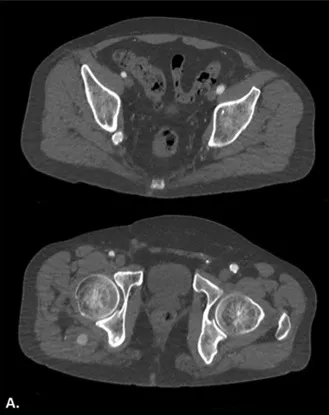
A) Computed tomography (CT) axial images at the gluteal region demonstrating a right-sided persistent sciatic artery (PSA) aneurysm.
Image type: radiology (ct)